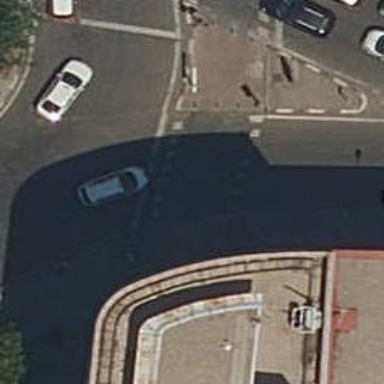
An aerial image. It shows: Road with traffic signals at crossing.